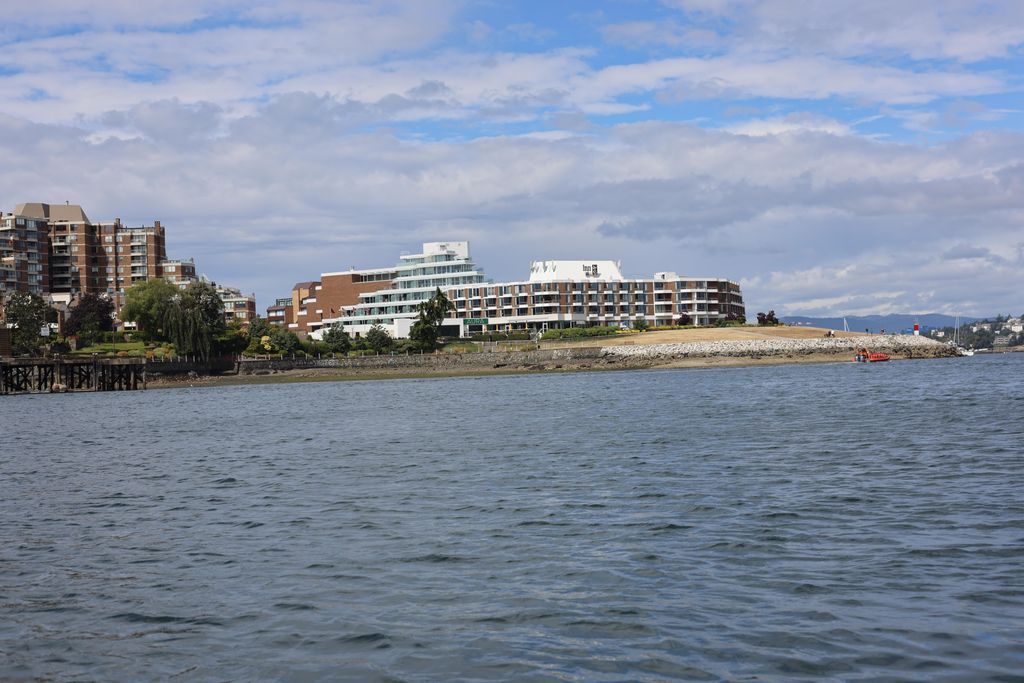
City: victoria